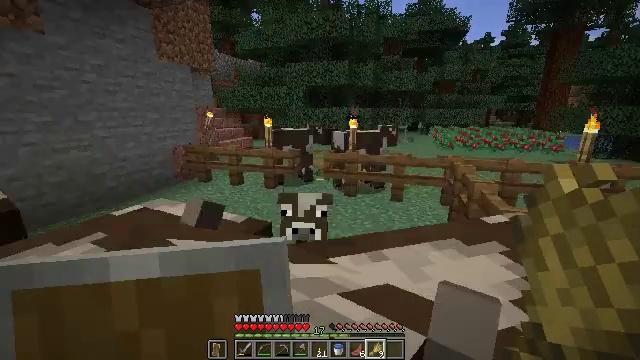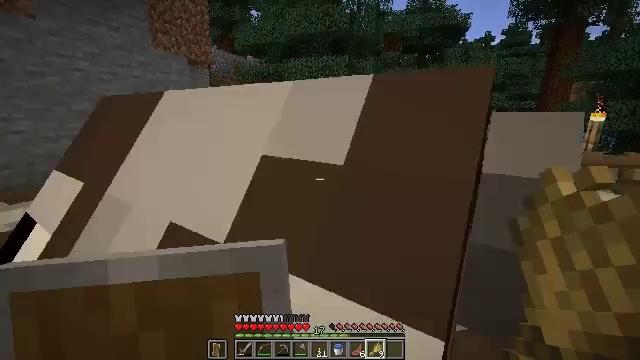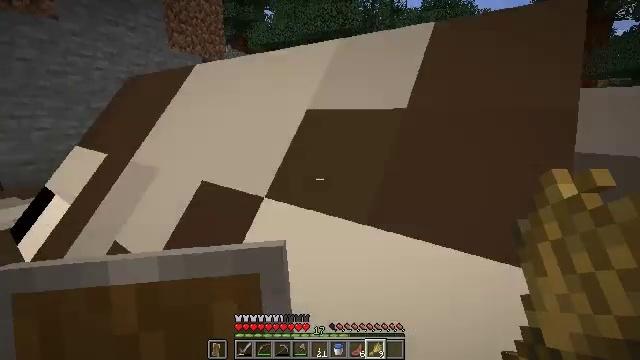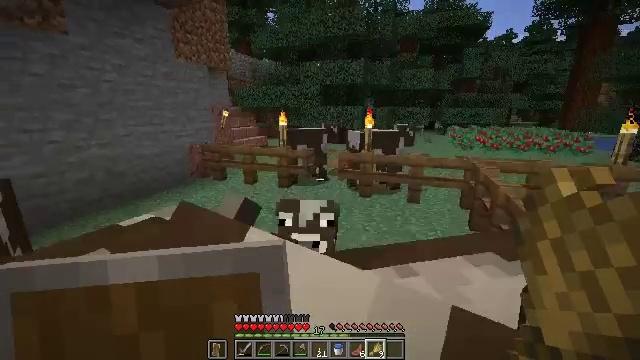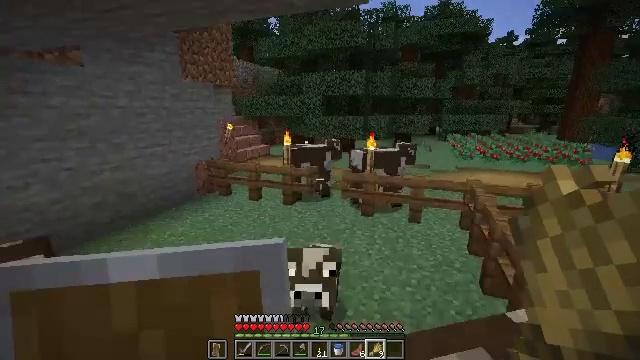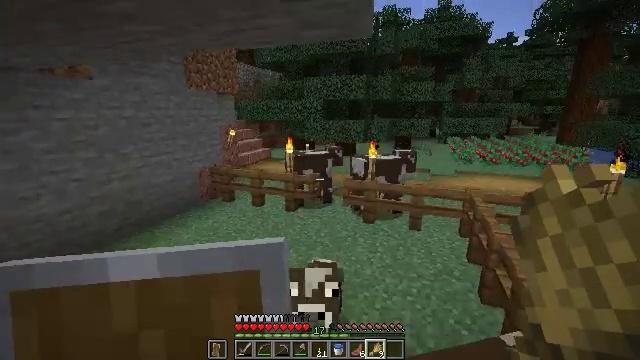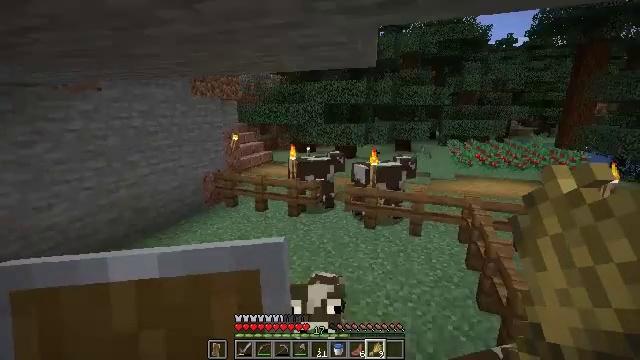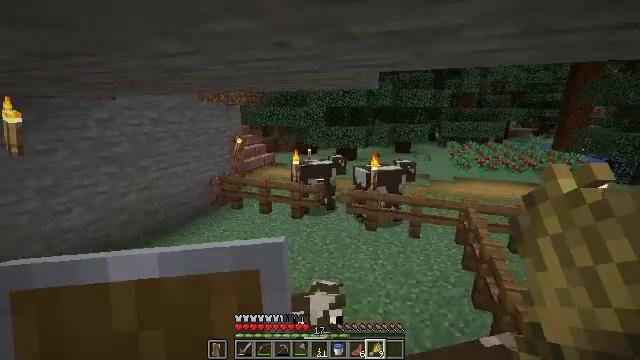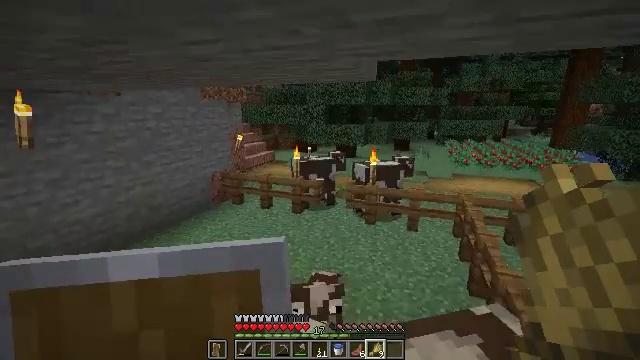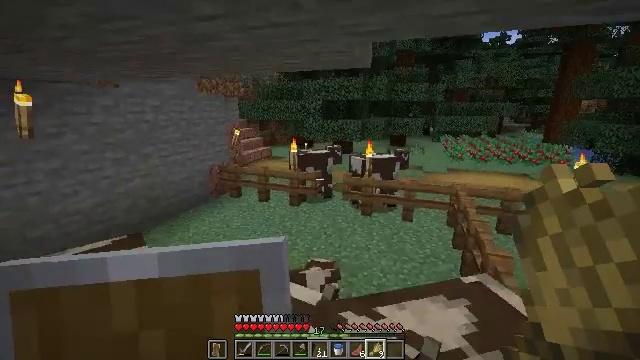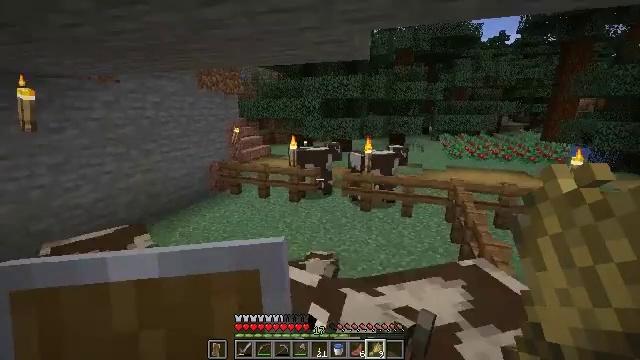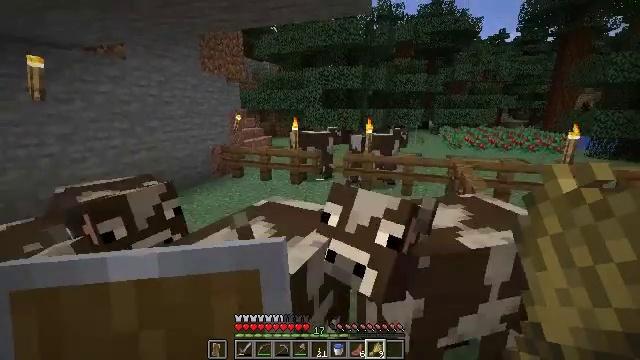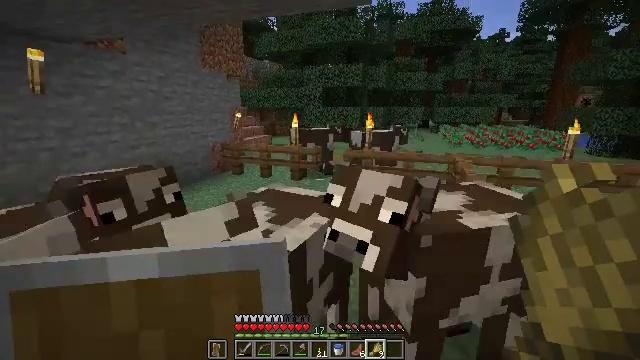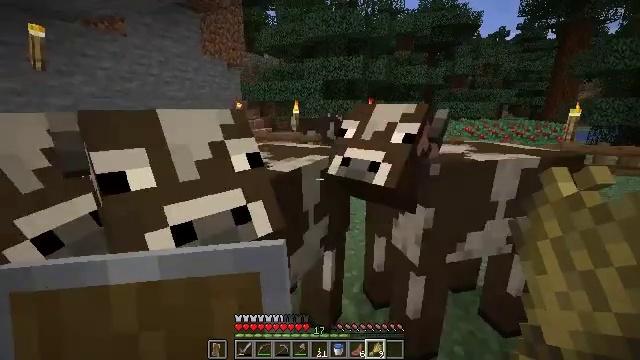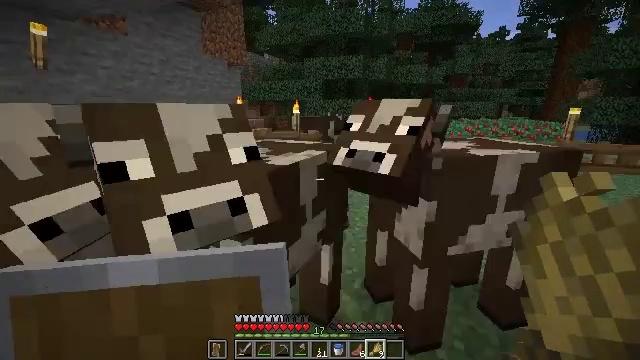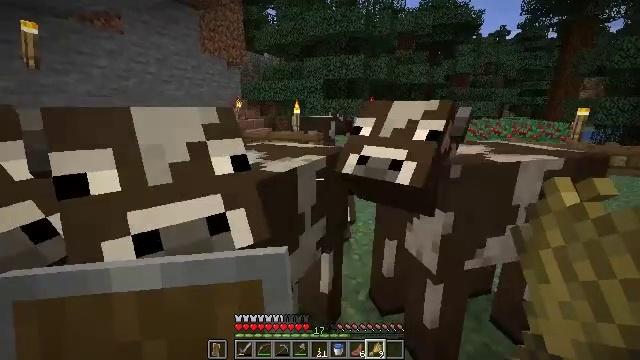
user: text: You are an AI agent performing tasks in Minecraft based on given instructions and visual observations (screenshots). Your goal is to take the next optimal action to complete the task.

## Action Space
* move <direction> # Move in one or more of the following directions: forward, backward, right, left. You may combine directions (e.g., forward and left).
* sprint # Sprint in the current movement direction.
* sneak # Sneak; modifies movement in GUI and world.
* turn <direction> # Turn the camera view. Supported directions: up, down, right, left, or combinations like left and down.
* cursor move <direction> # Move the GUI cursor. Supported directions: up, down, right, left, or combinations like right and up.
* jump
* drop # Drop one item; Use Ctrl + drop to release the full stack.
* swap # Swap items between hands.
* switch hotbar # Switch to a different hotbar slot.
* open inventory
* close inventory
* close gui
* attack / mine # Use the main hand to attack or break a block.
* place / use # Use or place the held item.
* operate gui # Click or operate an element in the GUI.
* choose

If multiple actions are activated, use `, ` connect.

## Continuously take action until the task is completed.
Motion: motion action
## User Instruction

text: Remove the spruce fence from the structure.
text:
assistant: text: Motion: no_op
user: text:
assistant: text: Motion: turn left
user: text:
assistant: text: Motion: jump
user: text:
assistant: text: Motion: jump
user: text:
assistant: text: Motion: move left, jump
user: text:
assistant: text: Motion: move forward and move left, jump
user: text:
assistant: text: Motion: move forward and move left, jump
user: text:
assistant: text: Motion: move forward and move left
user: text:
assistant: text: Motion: move forward and move left
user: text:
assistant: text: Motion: move forward and move left
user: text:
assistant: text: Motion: move forward
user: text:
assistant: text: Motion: move forward
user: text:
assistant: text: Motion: move forward
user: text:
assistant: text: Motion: move forward
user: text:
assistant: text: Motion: move forward
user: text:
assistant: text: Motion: move forward
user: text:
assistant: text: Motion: move forward
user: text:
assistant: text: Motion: move forward, turn left
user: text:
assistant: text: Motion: move forward, turn left
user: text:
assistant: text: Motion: move forward
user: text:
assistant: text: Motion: move forward and move left
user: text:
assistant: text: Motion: move forward and move left
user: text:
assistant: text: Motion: move forward and move left, turn right
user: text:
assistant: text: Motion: move forward and move left, turn right
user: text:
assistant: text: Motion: move forward and move left
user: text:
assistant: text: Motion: move forward and move left
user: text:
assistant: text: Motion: move forward and move left
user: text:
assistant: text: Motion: move forward and move left, turn right and up
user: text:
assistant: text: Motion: move forward and move left, turn right and up
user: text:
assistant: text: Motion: move forward and move left, turn left and down